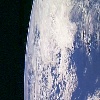
Label: cloud